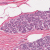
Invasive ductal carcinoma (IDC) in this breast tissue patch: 0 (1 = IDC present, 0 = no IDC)